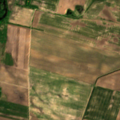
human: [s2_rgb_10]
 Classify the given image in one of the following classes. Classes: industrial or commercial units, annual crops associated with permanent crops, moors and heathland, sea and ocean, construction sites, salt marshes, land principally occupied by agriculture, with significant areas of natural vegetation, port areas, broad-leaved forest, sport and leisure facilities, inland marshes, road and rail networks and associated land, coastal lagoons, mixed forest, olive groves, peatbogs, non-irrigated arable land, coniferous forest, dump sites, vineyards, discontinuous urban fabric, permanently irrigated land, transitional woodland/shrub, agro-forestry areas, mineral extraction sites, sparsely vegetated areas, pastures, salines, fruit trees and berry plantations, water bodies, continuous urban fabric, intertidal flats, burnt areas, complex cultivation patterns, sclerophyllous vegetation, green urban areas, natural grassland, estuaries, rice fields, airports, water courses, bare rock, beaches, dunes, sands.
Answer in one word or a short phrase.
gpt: non-irrigated arable land, pastures, land principally occupied by agriculture, with significant areas of natural vegetation